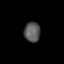
Tissue: lung
Cell type: T cells
Senescence score: 0.1649
Nuclear area (px): 317
Mean DAPI intensity: 88.174